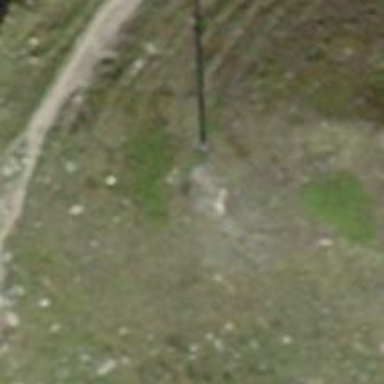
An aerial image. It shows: Power pole.